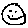
Label: smiley face